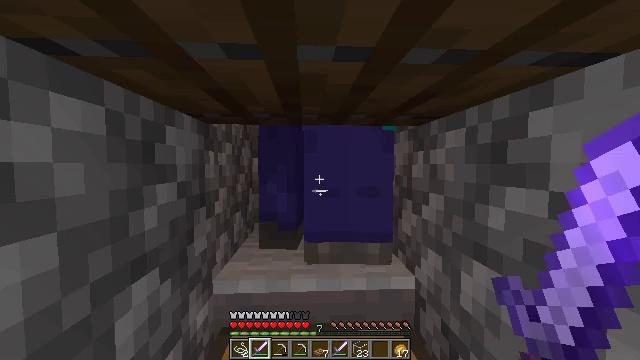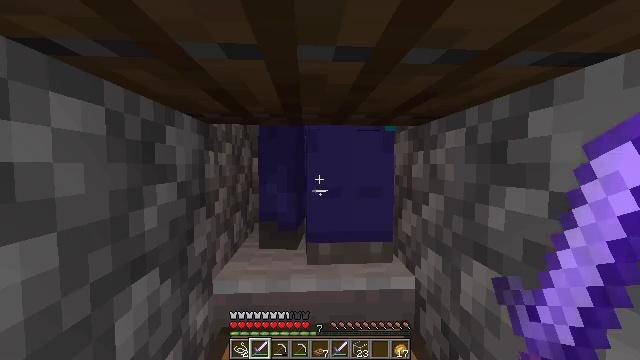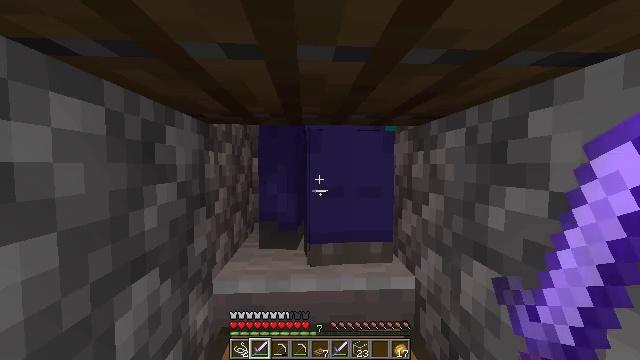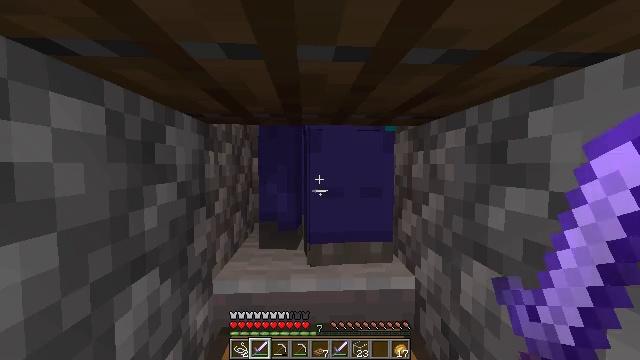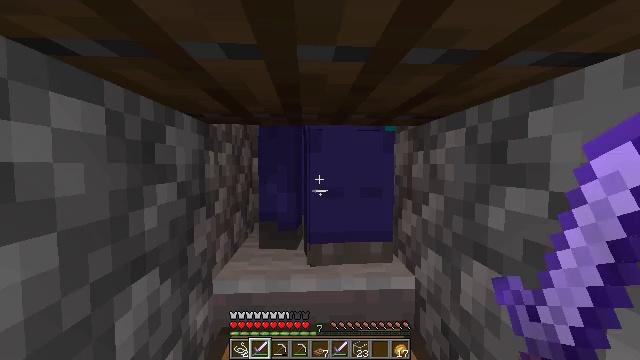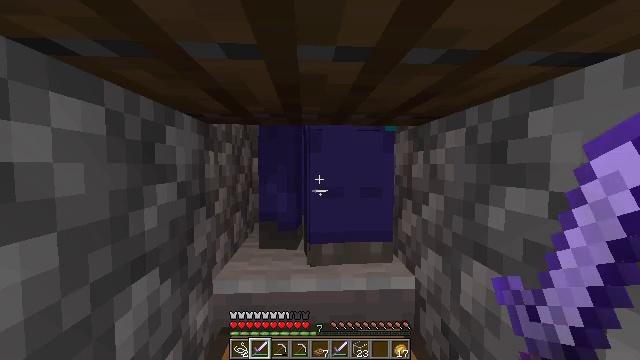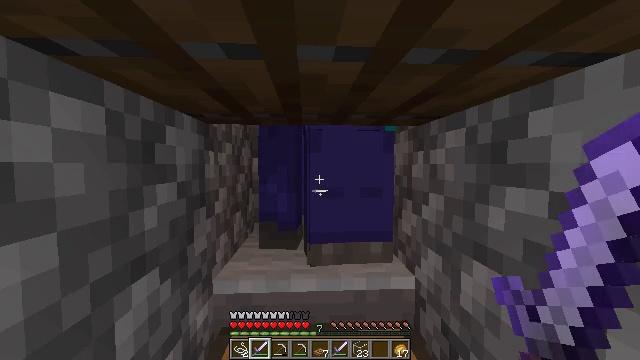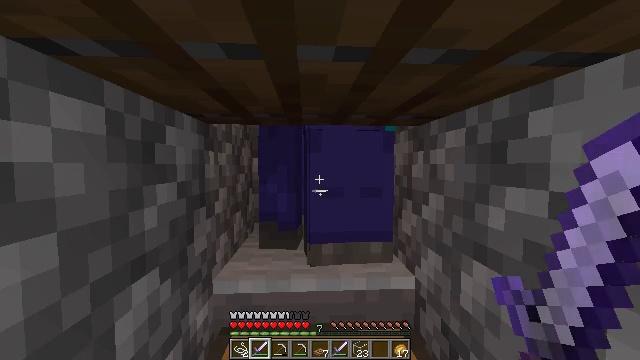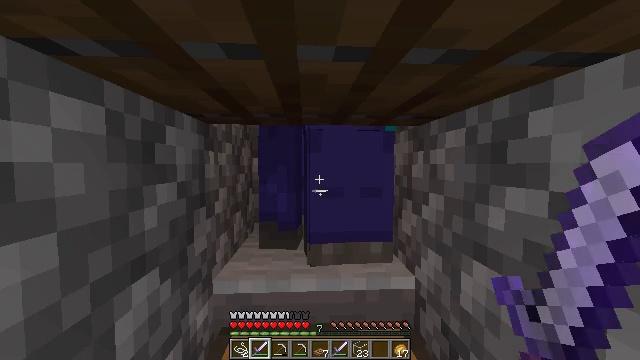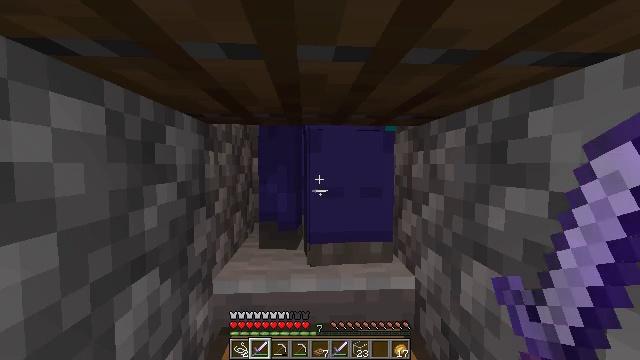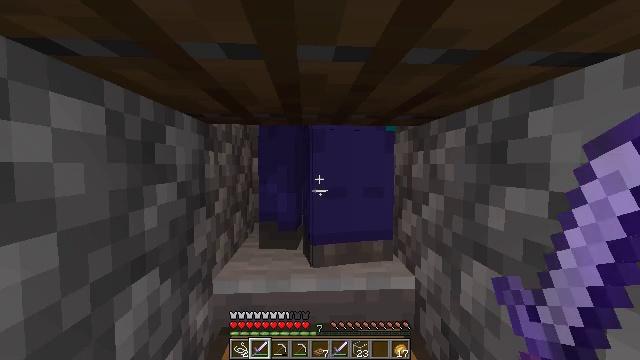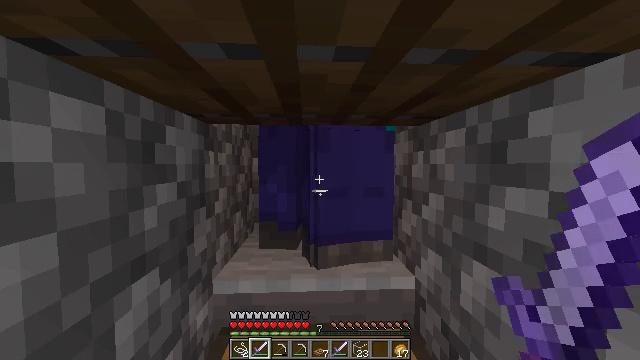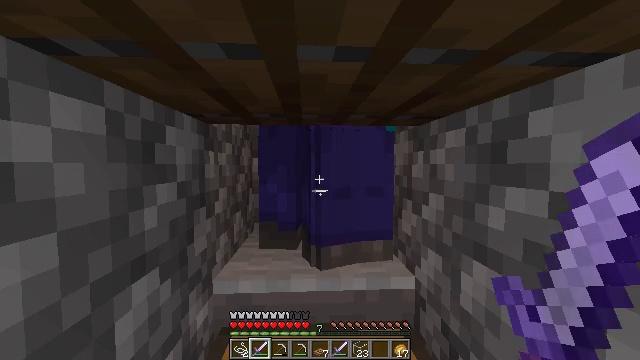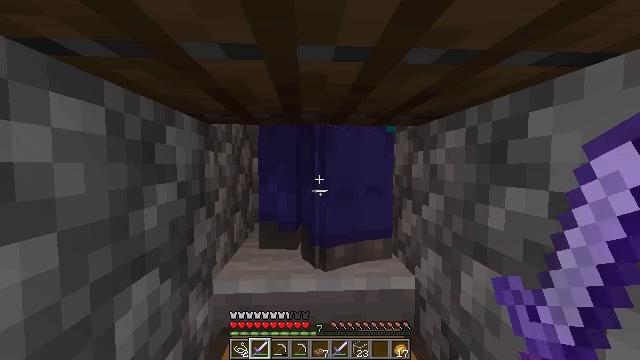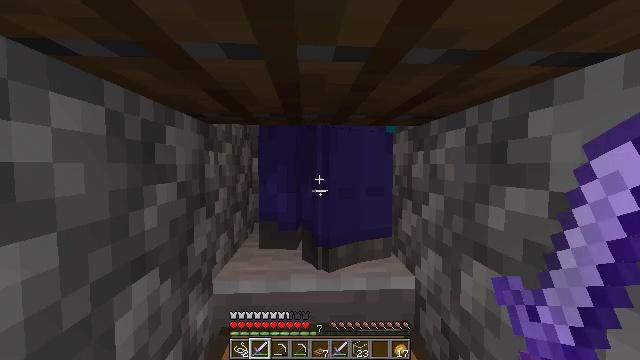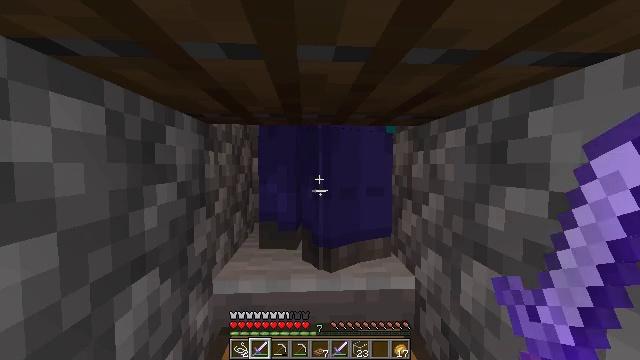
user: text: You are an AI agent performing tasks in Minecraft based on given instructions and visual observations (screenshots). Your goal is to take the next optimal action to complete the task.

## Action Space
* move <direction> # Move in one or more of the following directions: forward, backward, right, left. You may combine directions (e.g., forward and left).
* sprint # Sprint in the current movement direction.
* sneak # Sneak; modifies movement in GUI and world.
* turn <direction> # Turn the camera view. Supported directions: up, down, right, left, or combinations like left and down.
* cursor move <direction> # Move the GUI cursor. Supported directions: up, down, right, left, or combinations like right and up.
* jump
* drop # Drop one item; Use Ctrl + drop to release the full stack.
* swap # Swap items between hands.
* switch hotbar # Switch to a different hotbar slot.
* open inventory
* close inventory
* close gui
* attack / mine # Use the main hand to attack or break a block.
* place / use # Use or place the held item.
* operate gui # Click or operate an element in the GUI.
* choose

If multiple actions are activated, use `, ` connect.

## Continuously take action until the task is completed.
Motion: motion action
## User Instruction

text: Hunt the zombie.
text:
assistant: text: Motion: no_op
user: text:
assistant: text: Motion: no_op
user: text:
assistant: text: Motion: no_op
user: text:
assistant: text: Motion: no_op
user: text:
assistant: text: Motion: no_op
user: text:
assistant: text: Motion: no_op
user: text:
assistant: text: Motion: no_op
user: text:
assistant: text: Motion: no_op
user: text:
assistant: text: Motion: no_op
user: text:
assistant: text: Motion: no_op
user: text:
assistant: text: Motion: no_op
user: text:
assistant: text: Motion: no_op
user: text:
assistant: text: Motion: no_op
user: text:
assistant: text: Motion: no_op
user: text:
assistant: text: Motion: no_op
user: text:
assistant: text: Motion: no_op
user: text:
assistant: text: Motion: no_op
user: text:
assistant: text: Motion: no_op
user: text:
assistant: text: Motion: no_op
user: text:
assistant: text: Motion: no_op
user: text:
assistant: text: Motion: no_op
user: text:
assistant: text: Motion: no_op
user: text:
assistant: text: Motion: no_op
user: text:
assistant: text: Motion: no_op
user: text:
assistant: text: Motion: no_op
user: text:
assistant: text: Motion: no_op
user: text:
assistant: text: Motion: no_op
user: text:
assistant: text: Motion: no_op
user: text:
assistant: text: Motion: no_op
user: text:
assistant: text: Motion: no_op